Question: I have one input and one select that i want to show side by side.
I attempted several way with no avail.
The current code is as follows
'''
<form name="signup">
<ion-list>
<label class="item item-input">
<input placeholder="Identificacion" name="identificacion" type="text" ng-click="registro.msg = null" ng-model="registro.identificacion" required>
</label>
<label class="item item-input item-select" name="tipo_id" ng-model="registro.tipo_id">
<div class="input-label">Tipo de Identificacion</div>
<select ng-model="registro.tipo_id">
<option ng-repeat="tipo in defaultTipo" value="{{tipo.id}}" ng-selected="{{tipo.selected}}">{{tipo.tipo}}</option>
</select>
</label>
</ion-list>
</form>
'''
This outputs the following:

I need to put the input on the left and the select on the right in the same row.
Any ideas?
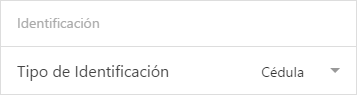
Answer: You can simply use the ionic grid system, but putting them side by side wont leave you a lot a room on a phone. You can read more about it here: <URL>
'''
<form name="signup">
<ion-list>
**<div class="row">**
**<div class="col">**
<label class="item item-input">
<input placeholder="Identificacion" name="identificacion" type="text" ng-click="registro.msg = null" ng-model="registro.identificacion" required>
</label>
</div>
**<div class="col">**
<label class="item item-input item-select" name="tipo_id" ng-model="registro.tipo_id">
<div class="input-label">Tipo de Identificacion</div>
<select ng-model="registro.tipo_id">
<option ng-repeat="tipo in defaultTipo" value="{{tipo.id}}" ng-selected="{{tipo.selected}}">{{tipo.tipo}}</option>
</select>
</label>
</div>
</div>
</ion-list>
</form>
'''